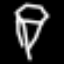
Label: diamond